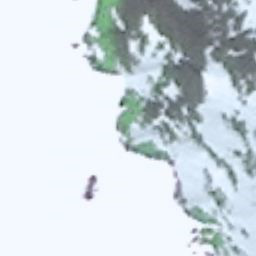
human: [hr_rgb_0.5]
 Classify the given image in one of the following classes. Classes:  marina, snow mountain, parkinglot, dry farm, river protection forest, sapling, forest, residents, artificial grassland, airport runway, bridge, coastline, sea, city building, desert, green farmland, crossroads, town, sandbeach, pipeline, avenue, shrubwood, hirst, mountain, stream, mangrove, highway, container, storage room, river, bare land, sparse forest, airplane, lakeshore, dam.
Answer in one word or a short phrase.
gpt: snow mountain